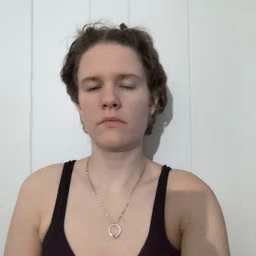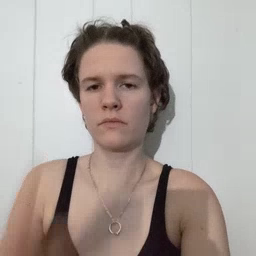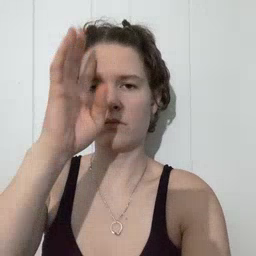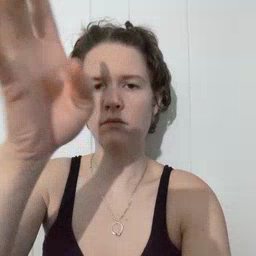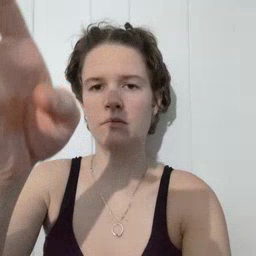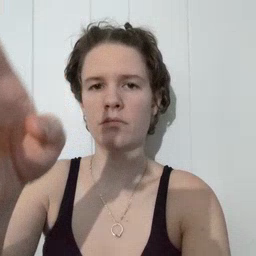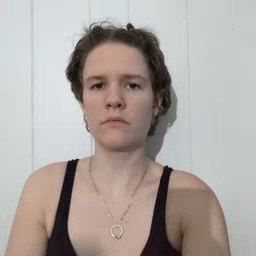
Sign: pretend